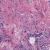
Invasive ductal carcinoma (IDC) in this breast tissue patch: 1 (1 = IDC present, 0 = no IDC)